Field crop: maize
Growth stage: 2
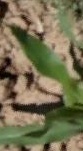
Species: maize